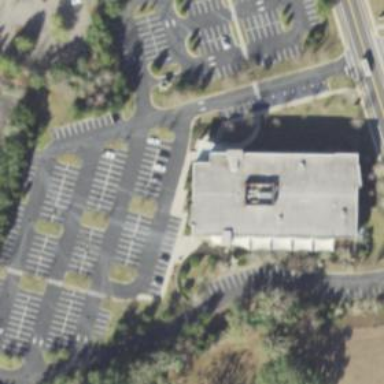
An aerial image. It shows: Commercial building that serves as bank.